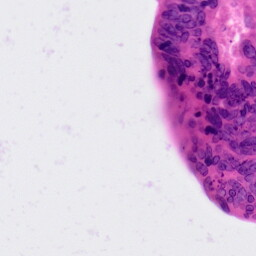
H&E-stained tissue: Colon